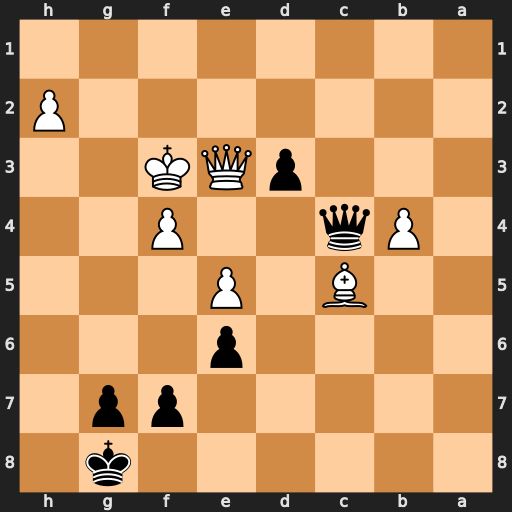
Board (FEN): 6k1/5pp1/4p3/2B1P3/1Pq2P2/3pQK2/7P/8
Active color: b
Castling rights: -
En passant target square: -
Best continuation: Qd5+ Qe4 Qxe4+ Kxe4 d2